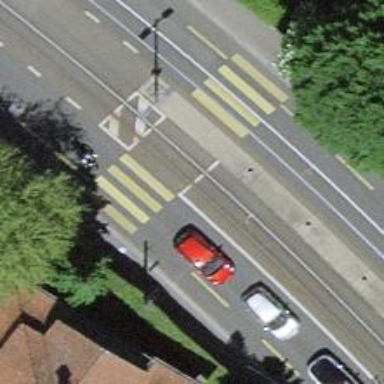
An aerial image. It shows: Uncontrolled crossing where the road intersects with tram railway.